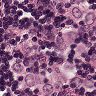
Metastatic tissue present: yes